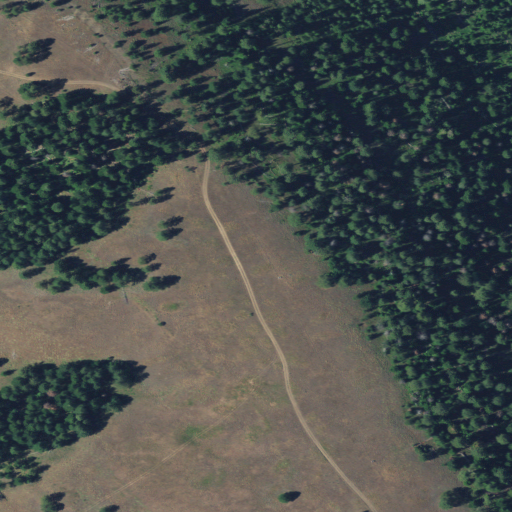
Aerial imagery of ridge(s) in Oregon named Smith Ridge containing evergreen forest and grassland